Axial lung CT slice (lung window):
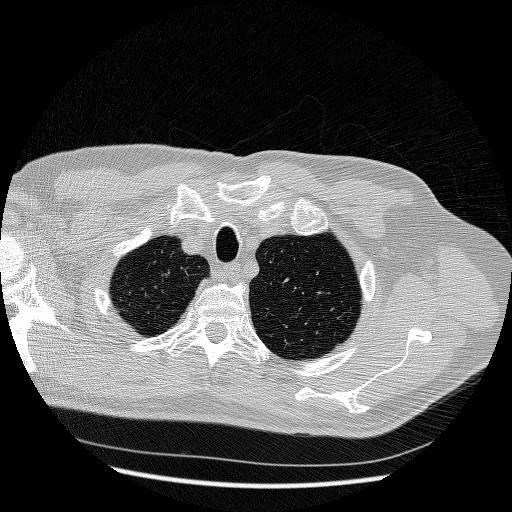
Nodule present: no